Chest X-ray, PA view. Patient: 50 years old, sex F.
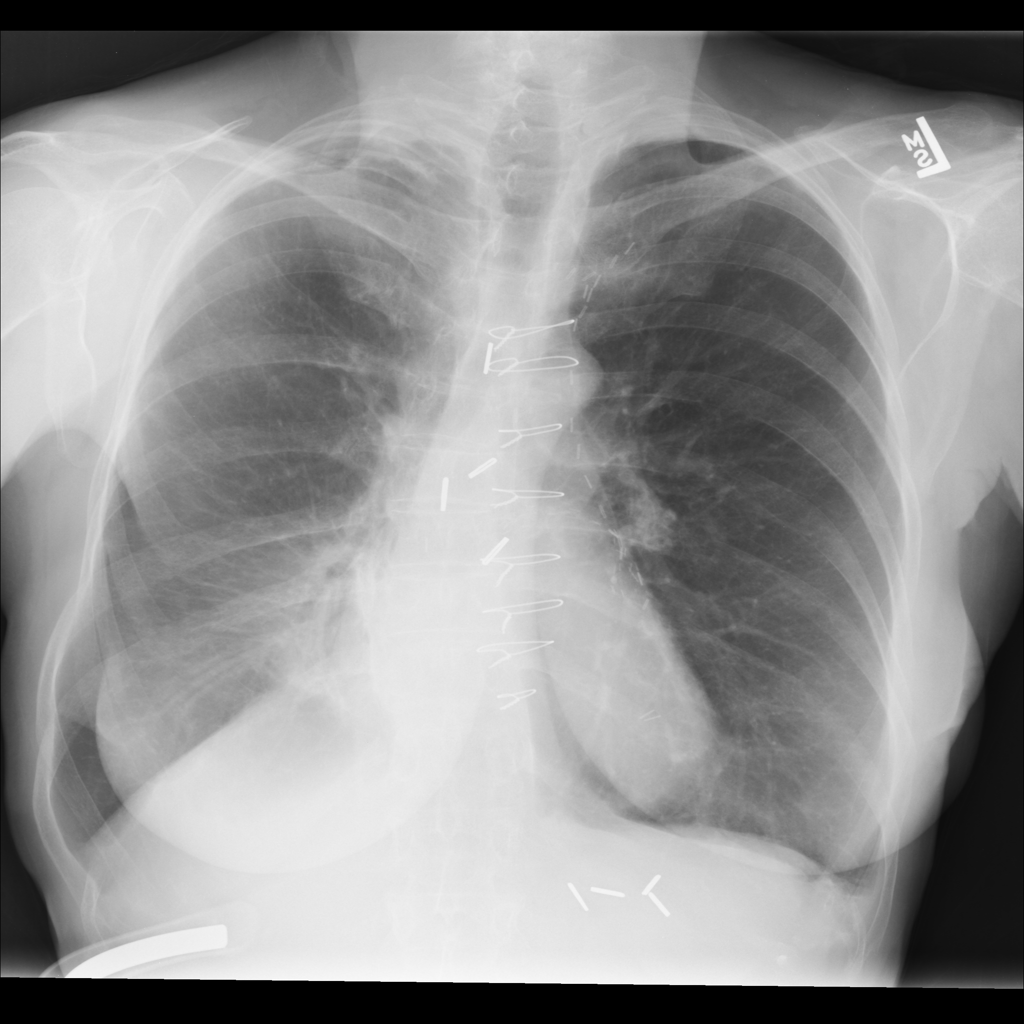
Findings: No Finding